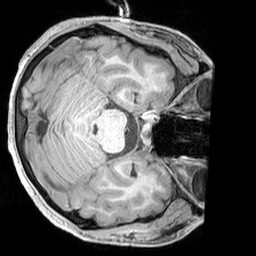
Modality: T1w
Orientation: axial
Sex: male
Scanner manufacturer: siemens
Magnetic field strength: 3 T
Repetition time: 2.3 s
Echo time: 0.00226 s